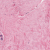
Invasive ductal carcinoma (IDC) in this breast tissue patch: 0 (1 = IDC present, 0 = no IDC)